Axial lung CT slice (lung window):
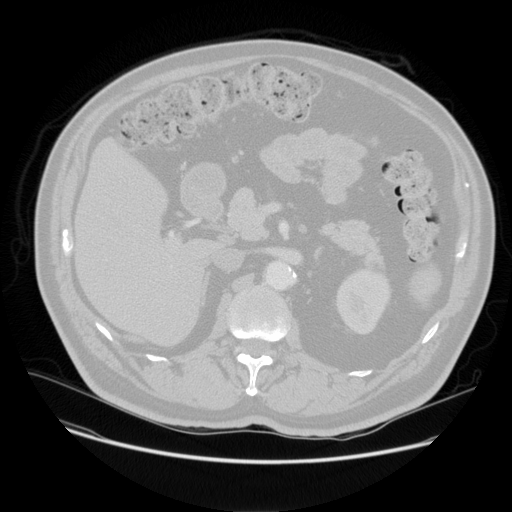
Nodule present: no